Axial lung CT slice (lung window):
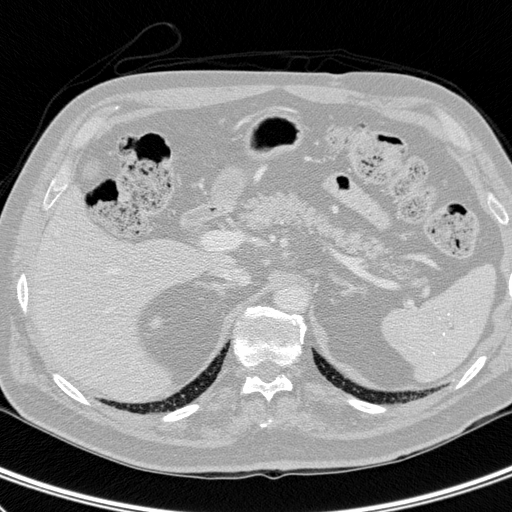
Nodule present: no